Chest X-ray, PA view. Patient: 57 years old, sex M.
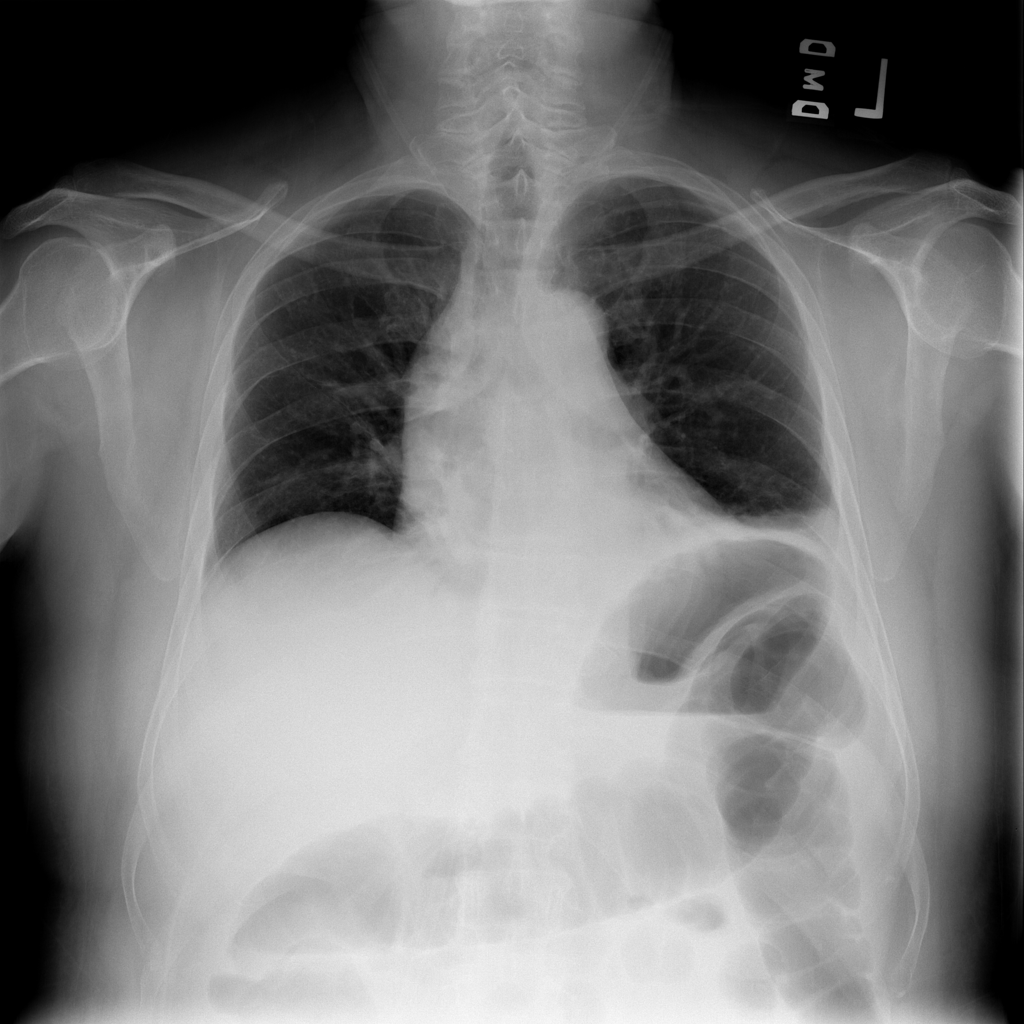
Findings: Atelectasis, Effusion, Infiltration